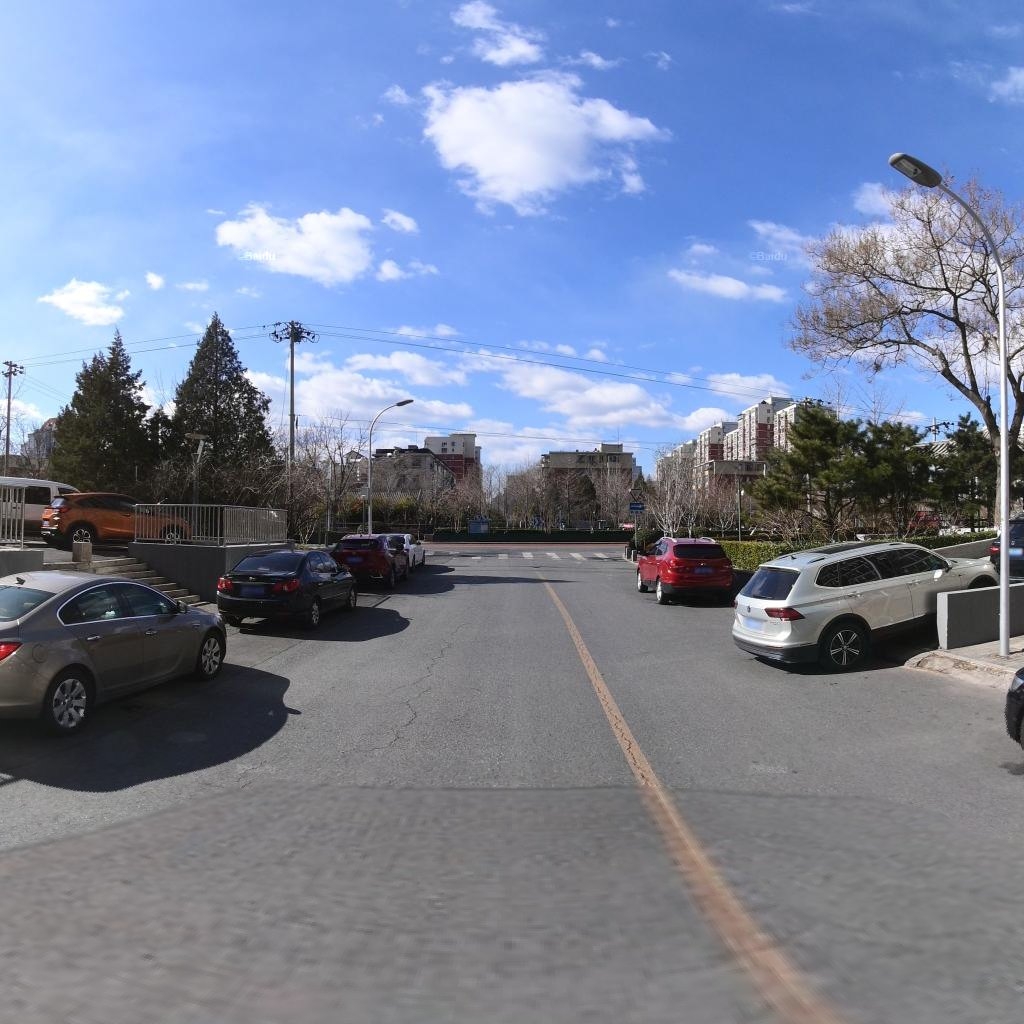
Region: Xicheng
Road damage annotations: longitudinal crack, longitudinal crack, longitudinal crack